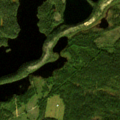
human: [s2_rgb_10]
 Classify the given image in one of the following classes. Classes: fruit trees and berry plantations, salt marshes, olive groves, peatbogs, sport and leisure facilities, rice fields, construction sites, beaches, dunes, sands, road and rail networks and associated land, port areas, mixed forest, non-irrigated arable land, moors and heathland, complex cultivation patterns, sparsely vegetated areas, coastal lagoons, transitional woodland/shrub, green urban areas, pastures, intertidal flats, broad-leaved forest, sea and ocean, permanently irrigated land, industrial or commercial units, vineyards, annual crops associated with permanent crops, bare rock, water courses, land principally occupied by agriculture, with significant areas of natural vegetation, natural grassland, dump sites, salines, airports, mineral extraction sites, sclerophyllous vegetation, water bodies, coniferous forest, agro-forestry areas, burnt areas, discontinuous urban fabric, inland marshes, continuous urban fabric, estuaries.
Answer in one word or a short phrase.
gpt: coniferous forest, transitional woodland/shrub, water bodies